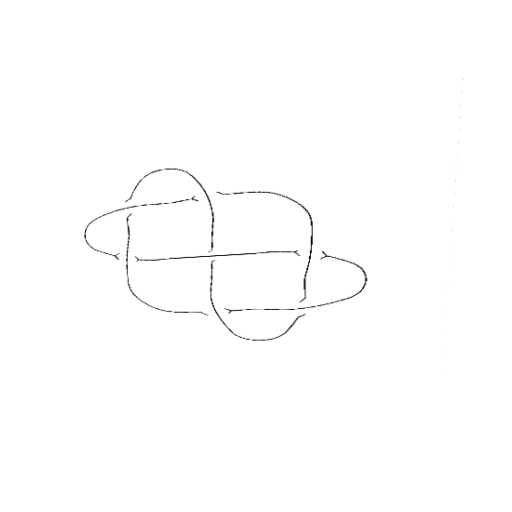
Crossing number: 7